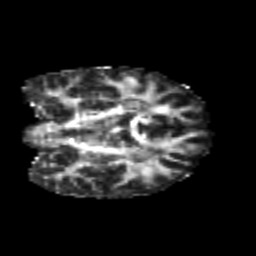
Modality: FA
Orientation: coronal
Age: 26
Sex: female
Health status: healthy
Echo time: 0.074 s